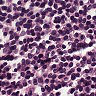
Metastatic tissue present: no